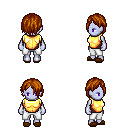
a pixel art fantasy rpg character, female body template, dark elf, purple skin, gold chest armor, white pants, brunette bangs hairstyle, brown slippers, four views (front, back, left, right), 2x2 character sprite sheet, small pixel art, hard edges, no anti-aliasing